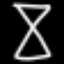
Label: hourglass